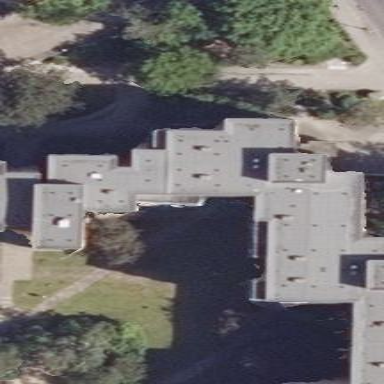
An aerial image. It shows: Building with apartments and flat roof.